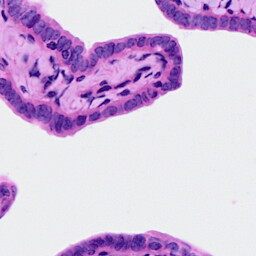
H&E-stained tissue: Ovarian